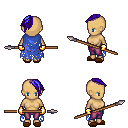
a pixel art fantasy rpg character, female body template, human, tanned skin, blue tattered cape, magenta pants, blue long mohawk hairstyle, gold gloves, brown slippers, spear, four views (front, back, left, right), 2x2 character sprite sheet, small pixel art, hard edges, no anti-aliasing